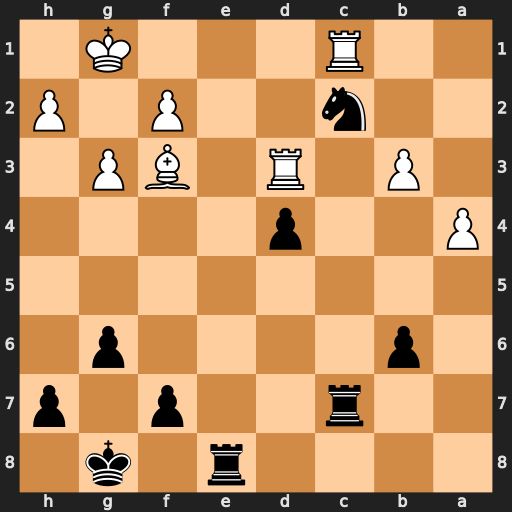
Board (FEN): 4r1k1/2r2p1p/1p4p1/8/P2p4/1P1R1BP1/2n2P1P/2R3K1
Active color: b
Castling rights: -
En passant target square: -
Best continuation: Re1+ Rxe1 Nxe1 Rd1 Nxf3+